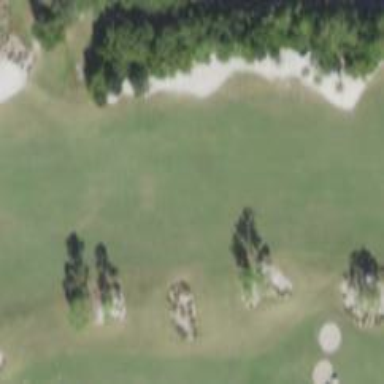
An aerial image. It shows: Golf hole.